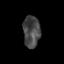
Tissue: prostate
Cell type: Epithelial cells
Senescence score: 0.3427
Nuclear area (px): 532
Mean DAPI intensity: 69.825